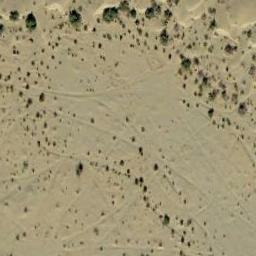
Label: chaparral